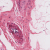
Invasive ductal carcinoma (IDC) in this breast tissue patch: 0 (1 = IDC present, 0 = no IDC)